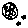
Label: moon